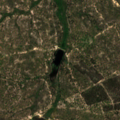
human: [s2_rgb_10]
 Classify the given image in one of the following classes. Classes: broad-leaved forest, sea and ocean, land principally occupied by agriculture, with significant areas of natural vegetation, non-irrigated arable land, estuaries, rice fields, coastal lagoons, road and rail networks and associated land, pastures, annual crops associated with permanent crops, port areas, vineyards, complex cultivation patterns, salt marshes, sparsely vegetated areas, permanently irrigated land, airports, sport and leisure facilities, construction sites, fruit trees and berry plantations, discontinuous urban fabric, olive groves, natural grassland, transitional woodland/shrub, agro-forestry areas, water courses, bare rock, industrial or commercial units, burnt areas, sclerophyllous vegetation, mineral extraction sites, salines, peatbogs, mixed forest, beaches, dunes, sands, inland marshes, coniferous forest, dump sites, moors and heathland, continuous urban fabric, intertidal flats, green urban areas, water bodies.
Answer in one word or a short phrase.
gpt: continuous urban fabric